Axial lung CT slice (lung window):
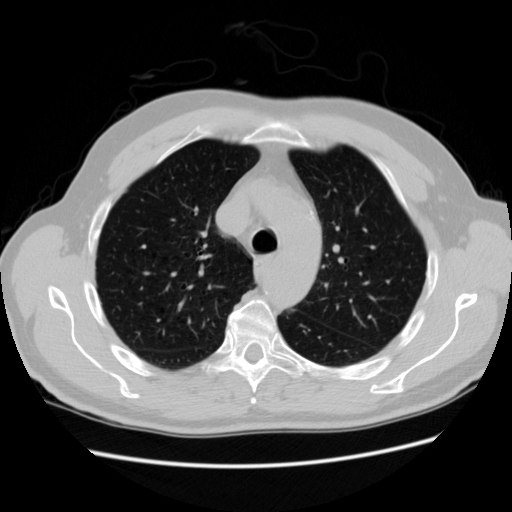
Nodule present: no